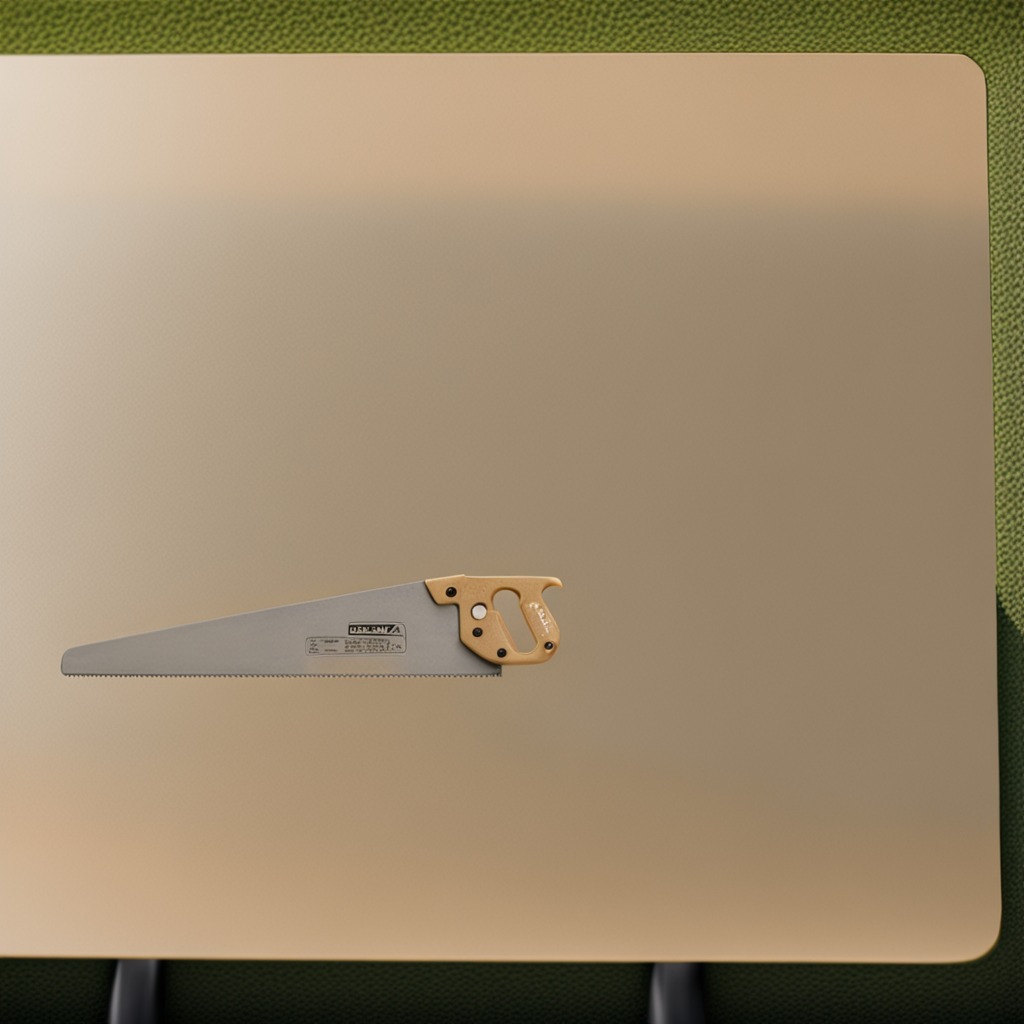
A handheld metal saw is lying on the table.